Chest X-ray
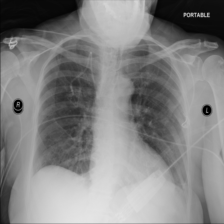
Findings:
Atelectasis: negative
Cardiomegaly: negative
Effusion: negative
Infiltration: negative
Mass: negative
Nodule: negative
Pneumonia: negative
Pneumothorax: negative
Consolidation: negative
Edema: negative
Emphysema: negative
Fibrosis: negative
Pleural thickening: negative
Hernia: negative